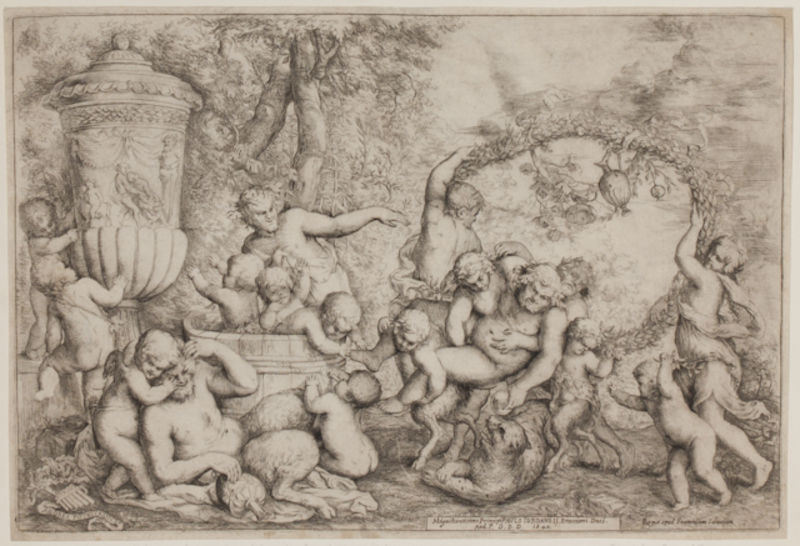
Titel: A Baccahanal, Silenus Carried by Fauns and Children
Künstler: Giovanni Andrea Podestà
Standort: Amherst (Massachusetts, USA)
Institution: Mead Art Museum, Amherst College
Schlagwörter: akt, baum, flügel, mann, nackt, menschen, zeichnung, tier, girlande, kinder, engel, teufel, schafe